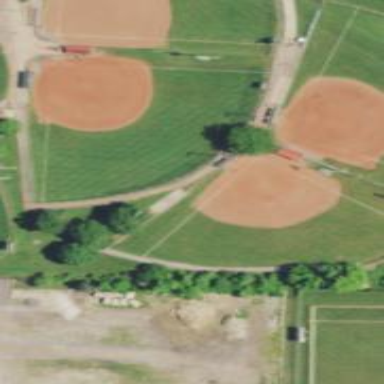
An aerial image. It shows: Baseball pitch for leisure land.